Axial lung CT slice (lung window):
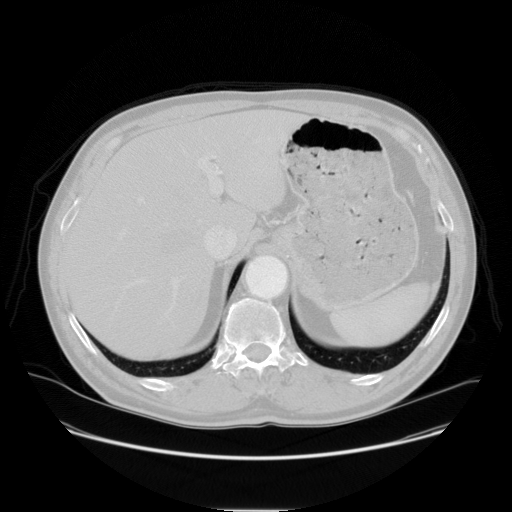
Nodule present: no